This time-domain trace was recorded on a rotor test rig. Based on the visible evidence, which rotor condition applies: normal, misalignment, unbalance, looseness?
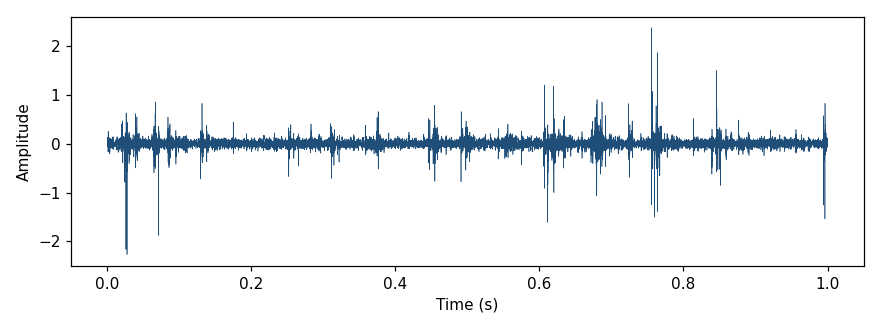
Answer: normal